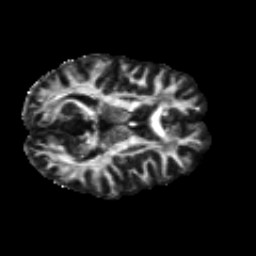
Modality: FA
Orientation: axial
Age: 24
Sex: female
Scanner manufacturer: siemens
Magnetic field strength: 3 T
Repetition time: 8.8 s
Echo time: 0.085 s